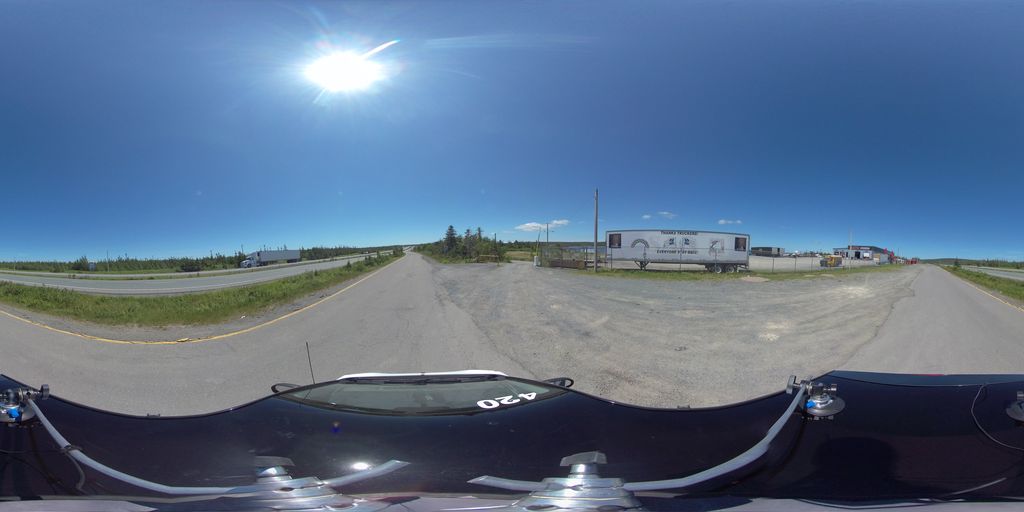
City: st_johns